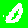
Digit: 0